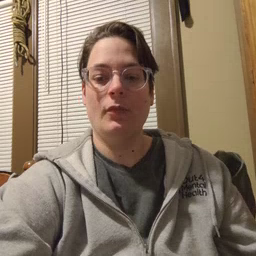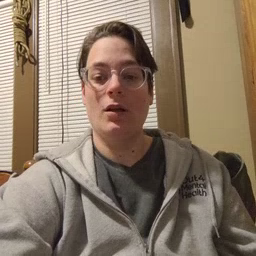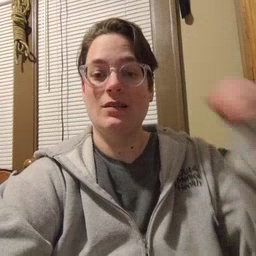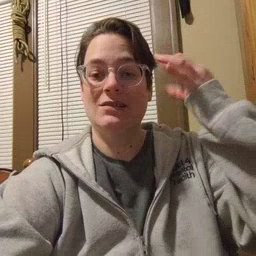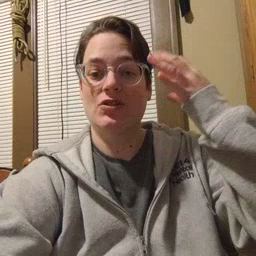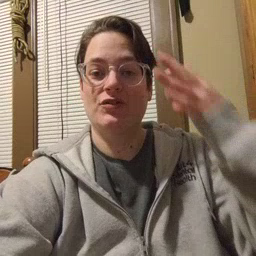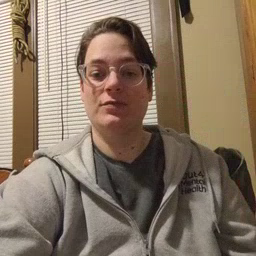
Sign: shower